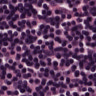
Metastatic tissue present: no